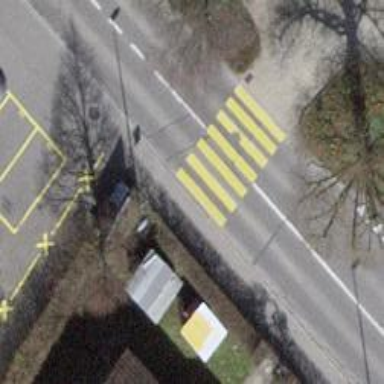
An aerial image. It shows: Pedestrian crossing with zebra markings on footway.